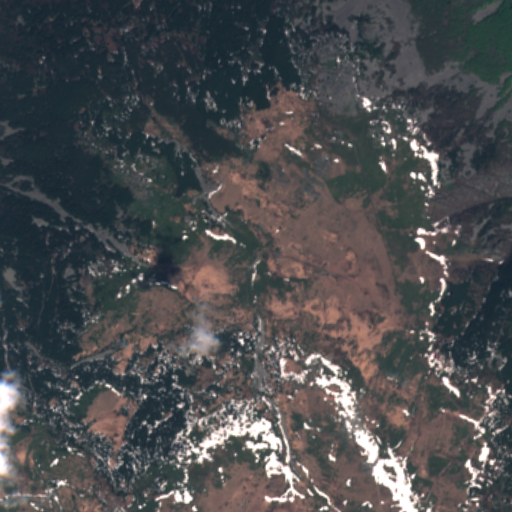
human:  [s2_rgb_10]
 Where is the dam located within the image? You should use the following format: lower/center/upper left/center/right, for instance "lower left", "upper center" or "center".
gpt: The dam is located in the upper left of the image.
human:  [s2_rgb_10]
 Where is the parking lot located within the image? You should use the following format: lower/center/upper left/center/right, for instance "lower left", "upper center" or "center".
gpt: The parking lot is located in the upper left of the image.
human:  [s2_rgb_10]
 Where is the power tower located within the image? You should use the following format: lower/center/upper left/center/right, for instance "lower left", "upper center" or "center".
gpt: The power tower is located in the lower left of the image.
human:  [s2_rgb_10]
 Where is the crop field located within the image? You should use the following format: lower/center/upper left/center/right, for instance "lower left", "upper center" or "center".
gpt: There is no crop field in the image.